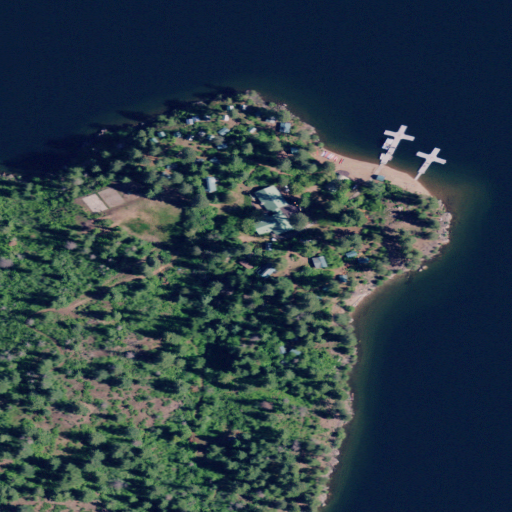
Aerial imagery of cape in Idaho named McDonald Point containing evergreen forest, open water, open development, and shrub